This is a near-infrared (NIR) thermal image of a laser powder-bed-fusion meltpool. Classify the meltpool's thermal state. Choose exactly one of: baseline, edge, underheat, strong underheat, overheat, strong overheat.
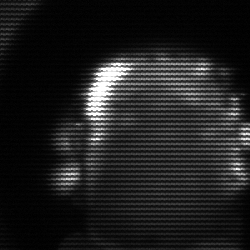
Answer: baseline